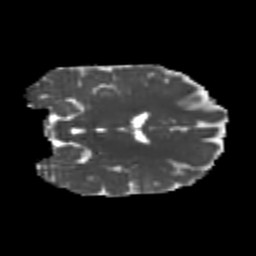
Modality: MD
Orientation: coronal
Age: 23
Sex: female
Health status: healthy
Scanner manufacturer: philips
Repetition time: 7.384 s
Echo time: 0.08599 s